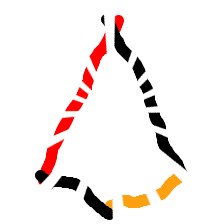
Shape: kite